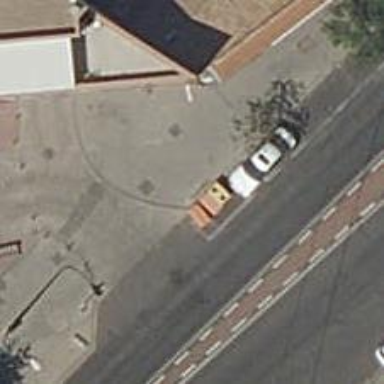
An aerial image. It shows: Bollard.